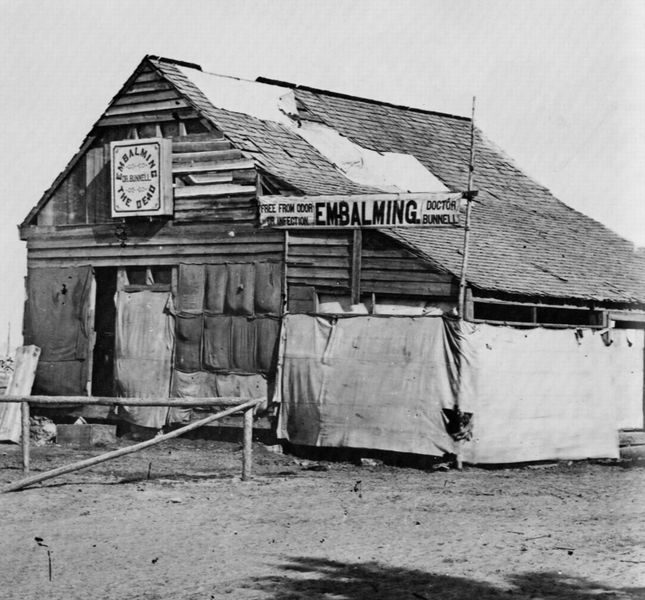
Titel: Einbalsamierungsgebäude in der Nähe von Fredricksburgh VA
Künstler: Mathew B. Brady
Schlagwörter: himmel, schatten, weiß, sand, fenster, grau, hell, holz, licht, schwarz, tür, dach, haus, tuch, zaun, kneipe, arm, falten, tod, erde, einsam, gatter, hütte, sonne, boden, stoff, stoffe, tücher, england, schuppen, stock, stilleben, schrift, säcke, afrika, verlassen, öde, giebel, ziegel, latten, türe, amerika, werbung, banner, planken, tafel, vorhänge, inschrift, balken, bretter, laken, transparent, grass, menschenleer, leuchten, pfosten, foto, fotografie, photographie, verfall, eingang, schild, ruine, stangen, scheune, schwarzweiss, schilder, text, leichen, plakat, überschrift, kasten, photo, kaputt, bestatter, stäbe, ländlich, holzhütte, usa, stange, westen, eimer, blech, aufnahme, stecken, holzhaus, englisch, genagelt, tuche, schindeln, schindel, doktor, zelt, verschlag, baracke, einbalsamieren, satteldach, vorhan, planen, unsymetrisch, decken, schäden, grässer, plane, windschutz, pappe, blockhütte, totengräber, klammern, leucht, doctor, kanada, wilder westen, dokumentarisch, sacke, abgehängt, embalming, etall, flickwerk, schattendunkel, einbalsamierung, er, dead, einbalsamierer, embalöming, the dead, handelsposten, evans, fsa, walker, leichenhaus, doktorholzhütte, embalming., doctor bunnell, leichentücher